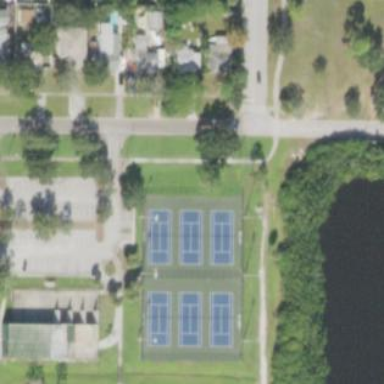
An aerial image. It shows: Tennis court on pitch.